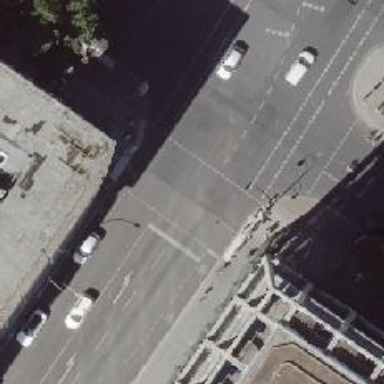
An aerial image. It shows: Footway with traffic signals at crossing.